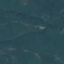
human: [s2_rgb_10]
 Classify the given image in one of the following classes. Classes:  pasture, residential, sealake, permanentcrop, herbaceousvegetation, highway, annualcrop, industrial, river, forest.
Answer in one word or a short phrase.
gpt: Forest